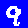
Digit: 9